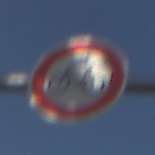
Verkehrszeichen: VerbotRadverkehr
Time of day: MorningAfternoon
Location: Outdoor (Special)
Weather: PartlyCloudy
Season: NotSpecified
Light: Natural